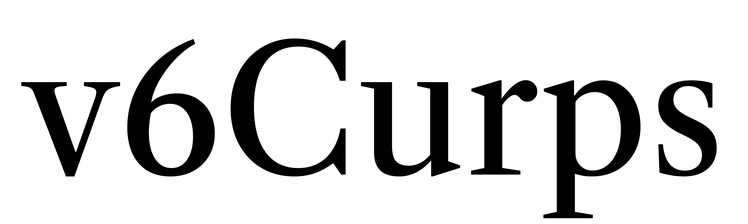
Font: LibreCaslonText_Regular